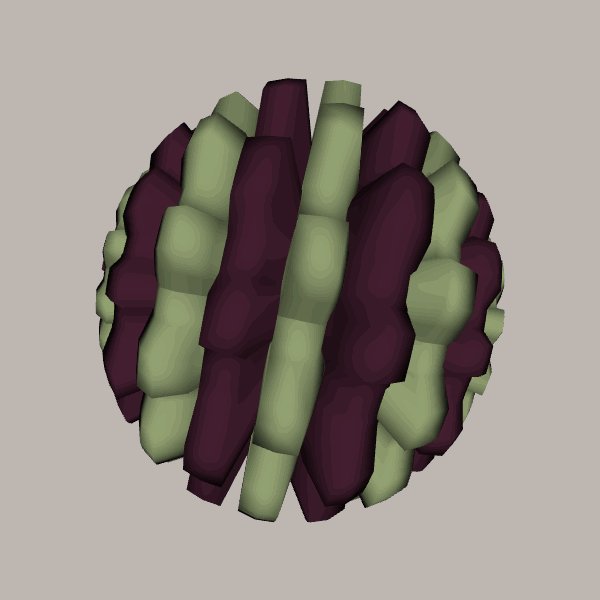
Background: light